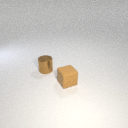
small brown metal cylinder to the left of small brown rubber cube